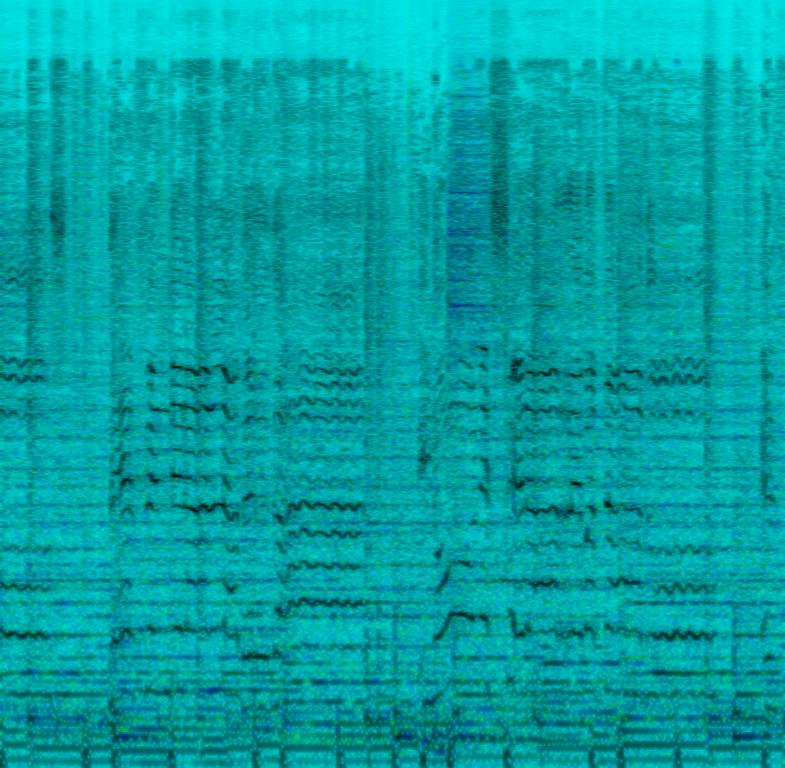
This song comes with a male voice singing in a higher key and strings playing the same melody in the background in the midrange. A timpani hit is playing along with the drums. This song may be playing in a latin country where someone is cleaning the house with open doors and windows listening to this song in a very loud volume.